Question: I have two tables,
- 'reorder_table(item_id number,stock_level number) and'- 'stock(item_id number,item_desc varchar2(20),stock_level number)'

according to this data 'PEN' and 'PENCIL' should need a reordering as their stock level is below reorder stock value.
I have a log table 'sql_errors' that logs the items that need re ordering. here is my code
'''
DECLARE
out_of_stock EXCEPTION;
v_item VARCHAR2(20);
CURSOR inv_cur
IS
SELECT a.item_id,
b.item_desc,
a.stock_level reorder_level,
b.stock_level stock_level
FROM reorder_level a,
stock b
WHERE a.item_id=b.item_id ;
BEGIN
BEGIN -- sub block
FOR c IN inv_cur
LOOP
IF c.reorder_level > c.stock_level THEN
v_item :=c.item_desc;
raise out_of_stock;
END IF;
END LOOP;
EXCEPTION
WHEN out_of_stock THEN
INSERT INTO sql_errors VALUES
('Item '||v_item|| ' Is out of Stock');
END; -- sub block ends
END;
'''
I have written the inner block so that the execution continues even after exception is raised and logs all the items that need re ordering. but in the log table only the item 'PENCIL' is getting logged. NOT PEN.
why this is happening ?
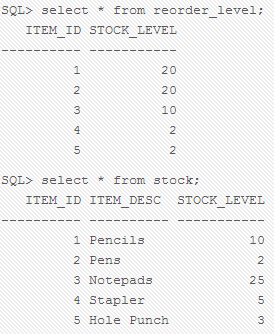
Answer: You can see that a 'RAISE' will send the control the 'EXCEPTION' block it is in. And After Execution, the block is completed. In your case, the 'LOOP' is written in the sub block itself, so on 'Exception' the control moved away from the sub-block after the first exception.
I have moved your sub-block for the one inside the 'LOOP' as below.
'''
DECLARE
out_of_stock EXCEPTION;
v_item VARCHAR2(20);
CURSOR inv_cur
IS
SELECT a.item_id,
b.item_desc,
a.stock_level reorder_level,
b.stock_level stock_level
FROM reorder_level a,
stock b
WHERE a.item_id=b.item_id ;
BEGIN
FOR c IN inv_cur
LOOP
BEGIN -- sub block
IF c.reorder_level > c.stock_level THEN
v_item :=c.item_desc;
raise out_of_stock; /* goes to the exception block */
END IF;
EXCEPTION
WHEN out_of_stock THEN
INSERT INTO sql_errors VALUES
('Item '||v_item|| ' Is out of Stock');
END; -- sub block ends
/* Loop Continues! */
END LOOP;
END;
/
'''